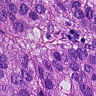
Metastatic tissue present: yes